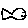
Label: fish